Aerial crown-view tile of a tropical tree (Barro Colorado Island, Panama), acquired 20241014:
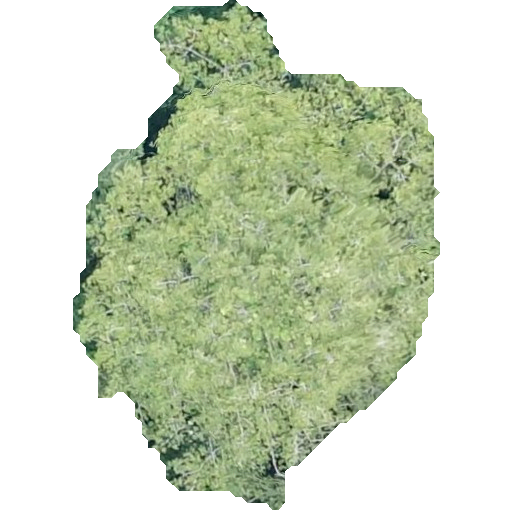
Species: Virola surinamensis
GBIF accepted scientific name: Virola surinamensis
Crown area: 193.511 m²